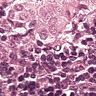
Metastatic tissue present: yes